Question: I have a page that uses Jquery Mobile UI pagination, where pagination navigation blocking might be controlled by multiple sources (I am not 100% sure if that's true but please hear me out). There is viewmodel 'isValid()' method and if model is not valid knockout.js 'enable' binding is supposed to disable navigation controls. What I am seeing is that 'isValid()' returns 'true' but control remains disabled.
It might be that there is another mechanism out there that disables button, but before I go hunting for it I would like to make sure that knockout.js is functional.
In screenshot below I have printed out relevant values.

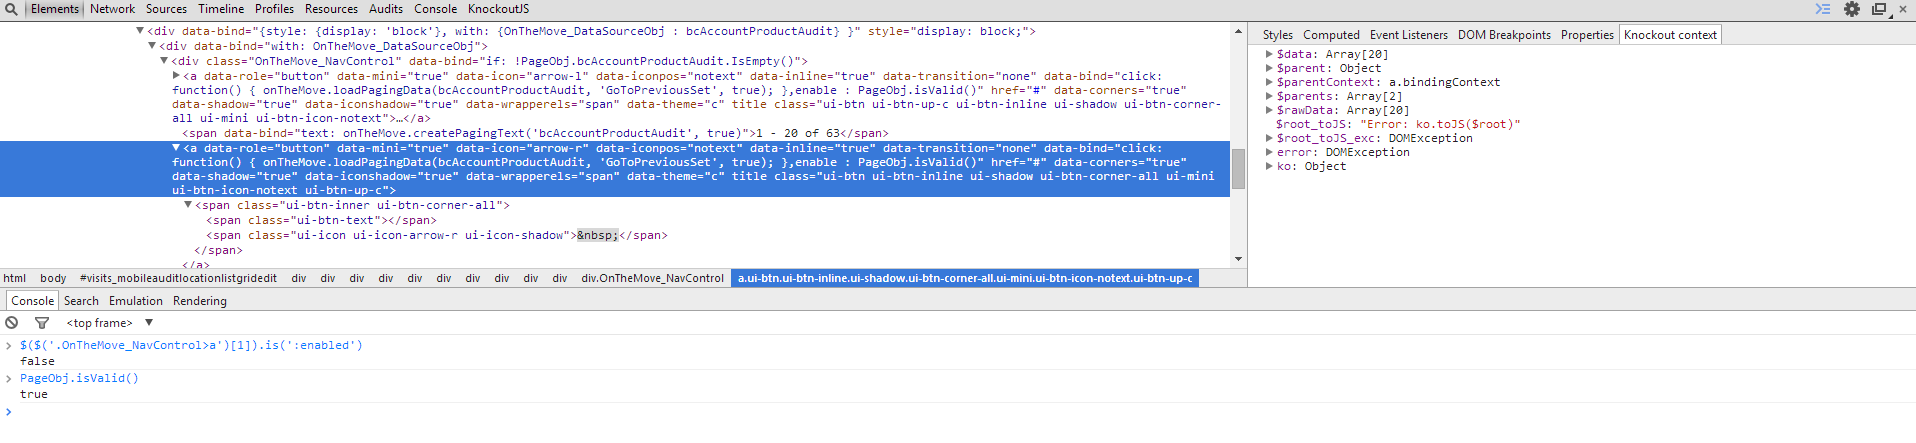
Answer: All that the 'enable' binding-handler does it toggling the 'disabled' of the element as well as removing the 'disabled' (when enabled evaluated to true).
The easiest way for you to see if it does something (in your Inspector) is to add the 'disabled' attribute and watch it changing:
'''
<a disabled="disabled" data-role="button" data-bind="...">
....
</a>
'''
See <URL>.